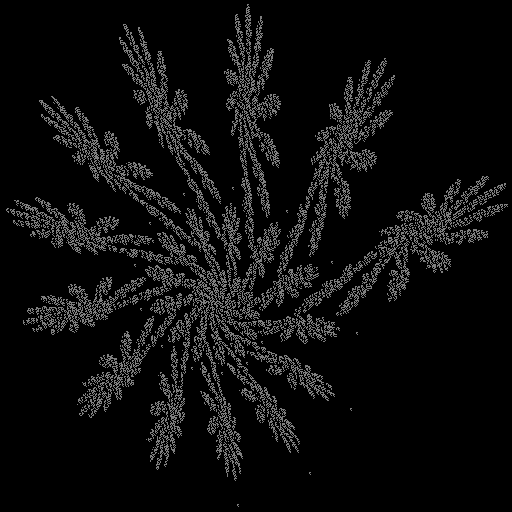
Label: swirl